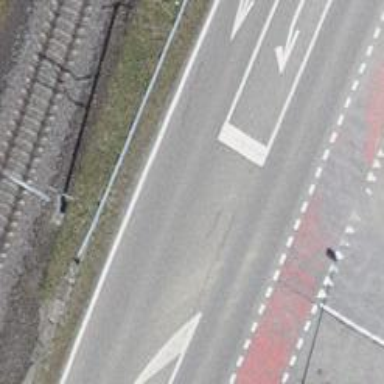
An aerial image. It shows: Primary road with asphalt surface. There is separate sidewalk.